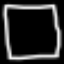
Label: square